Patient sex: F
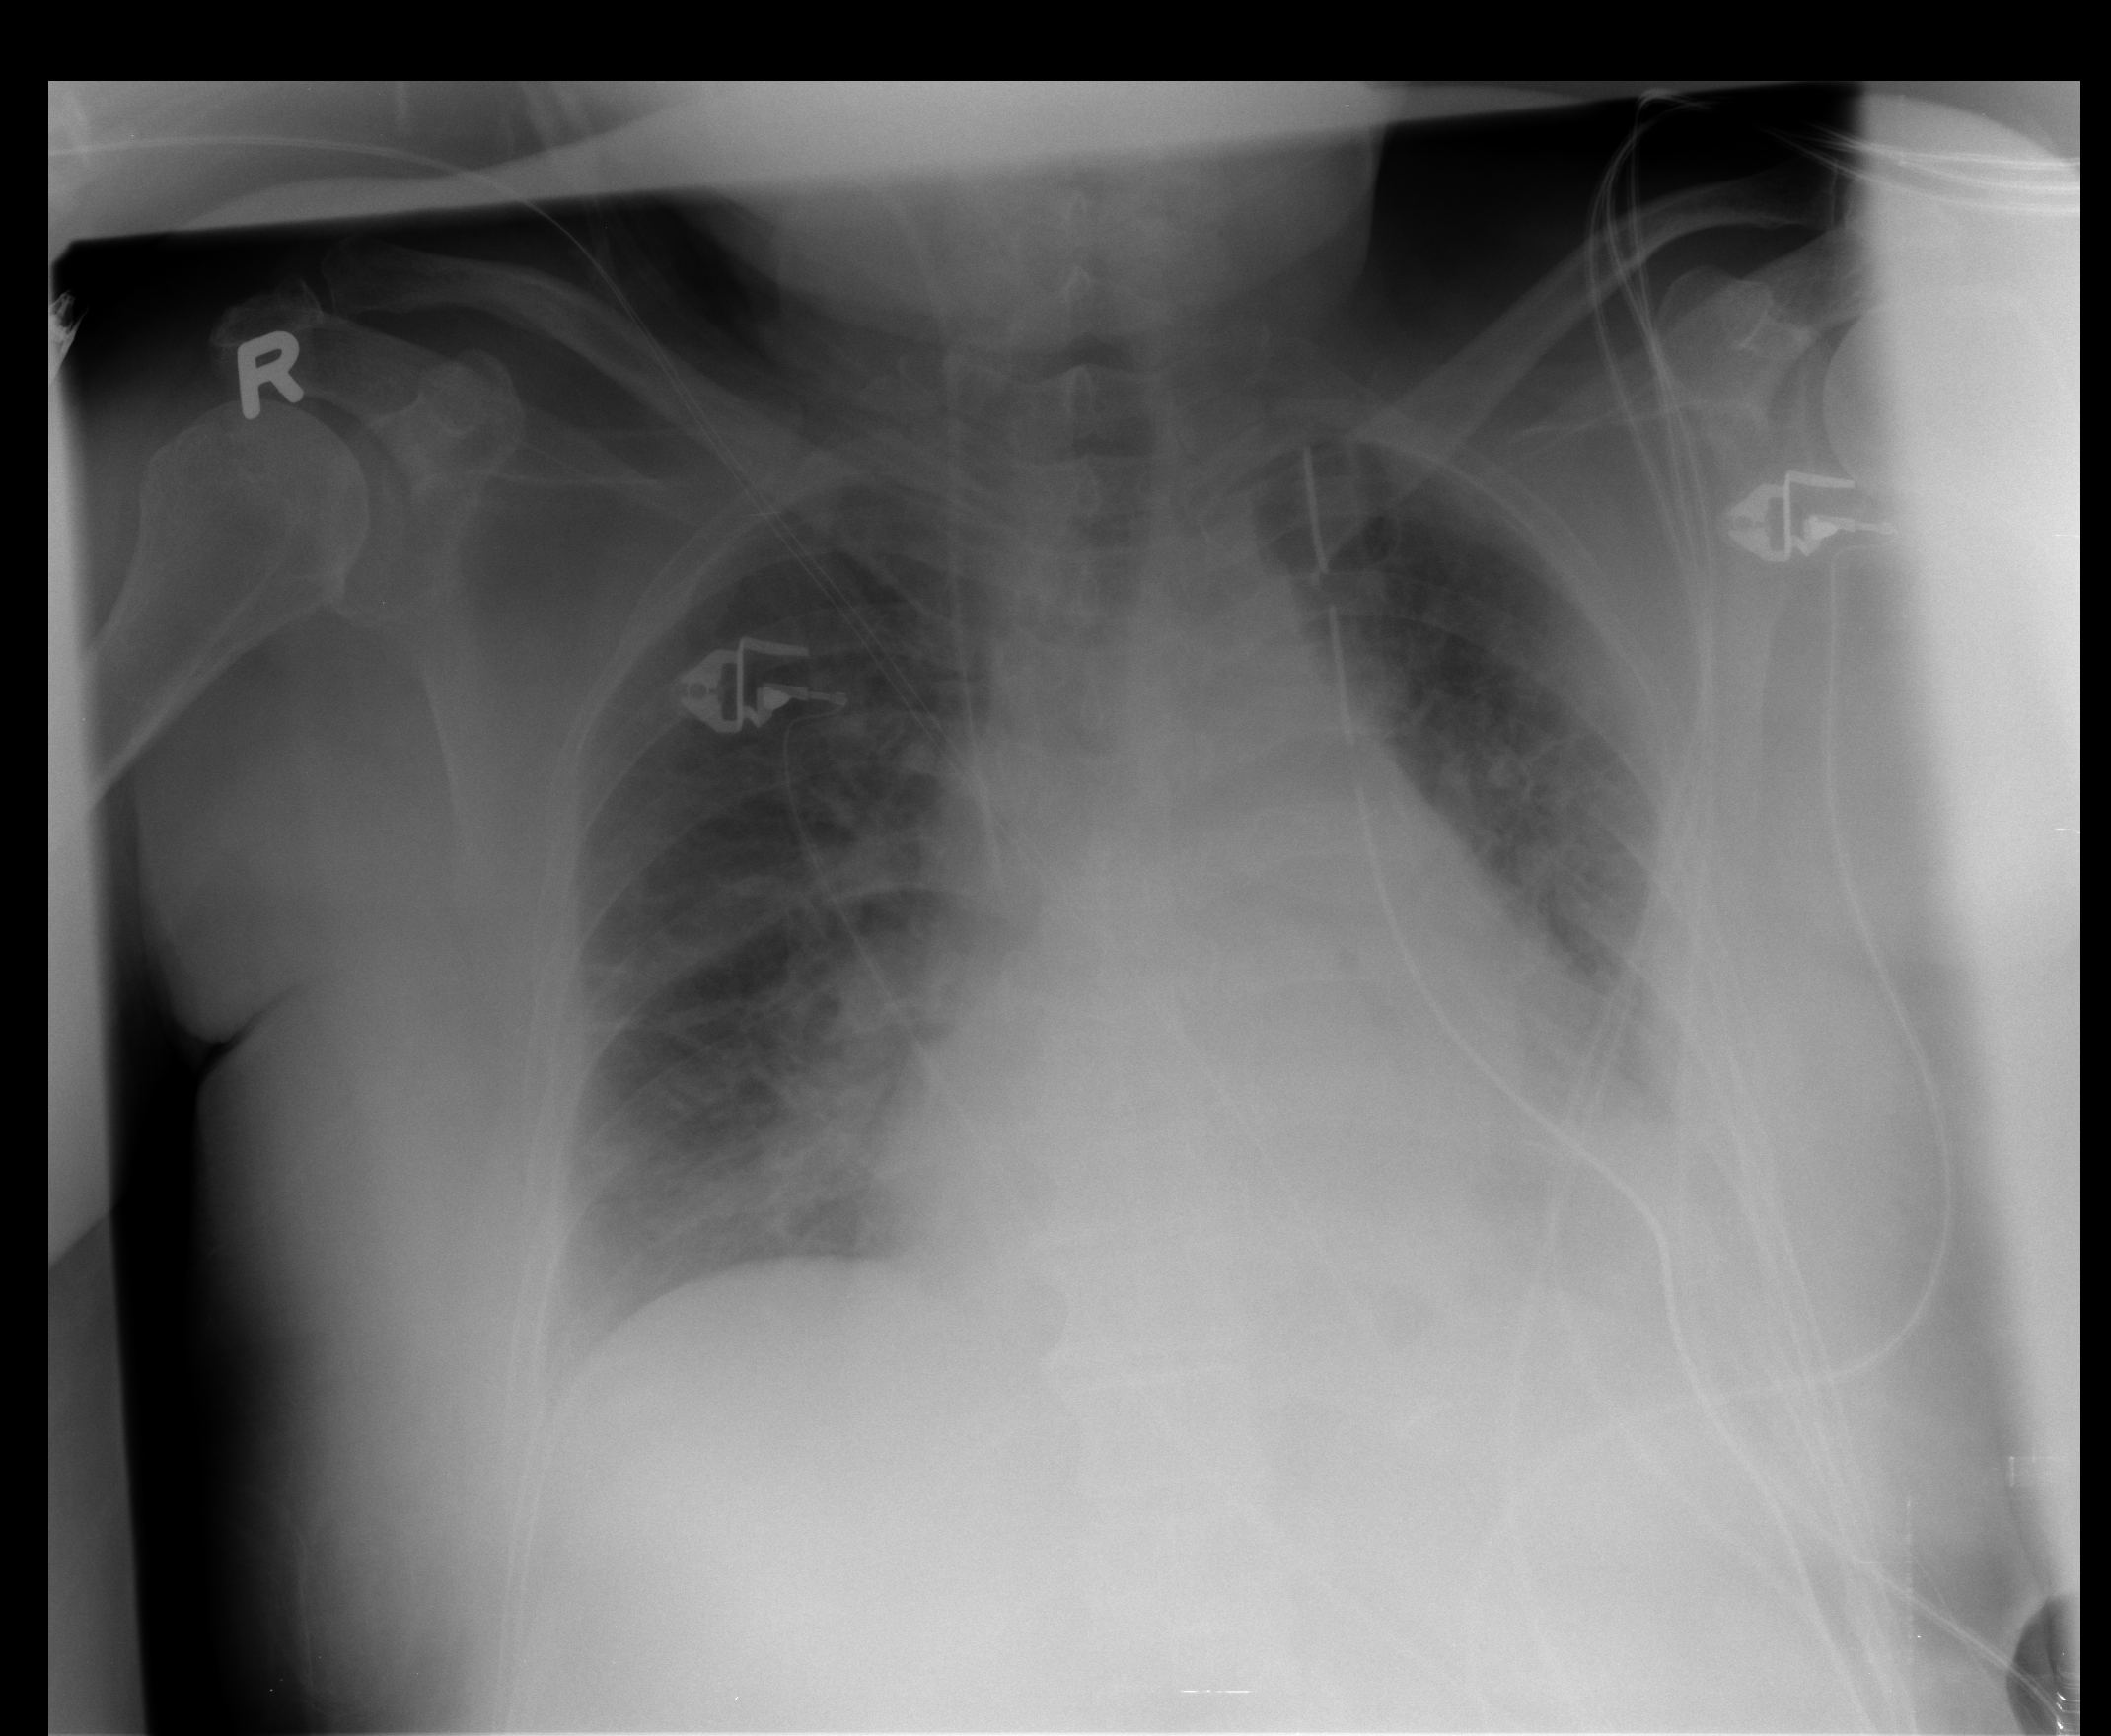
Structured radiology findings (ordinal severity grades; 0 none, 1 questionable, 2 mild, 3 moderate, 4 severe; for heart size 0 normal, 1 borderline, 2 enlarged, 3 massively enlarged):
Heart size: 3
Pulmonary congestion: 3
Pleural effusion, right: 1
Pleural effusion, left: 2
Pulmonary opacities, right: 0
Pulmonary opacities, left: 0
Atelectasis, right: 2
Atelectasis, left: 2